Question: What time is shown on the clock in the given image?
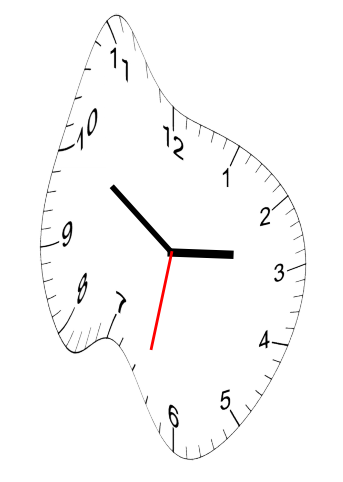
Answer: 02:50:32